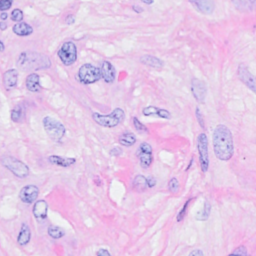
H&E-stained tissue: Breast